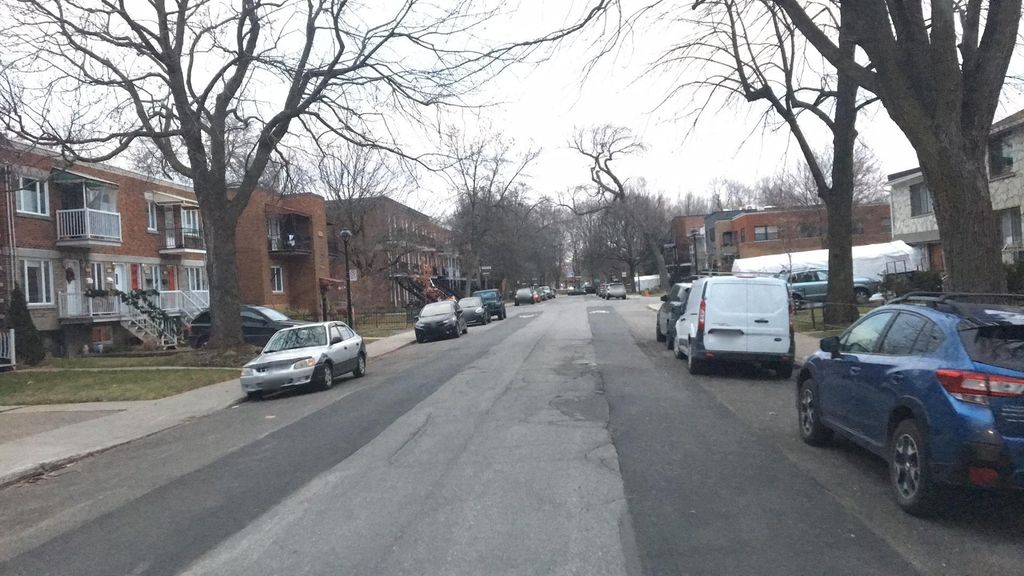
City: montreal